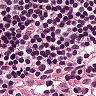
Metastatic tissue present: no